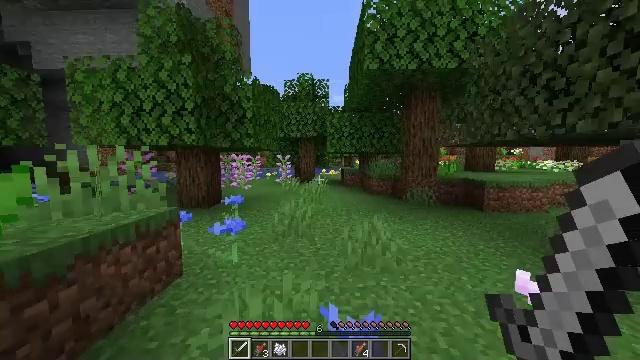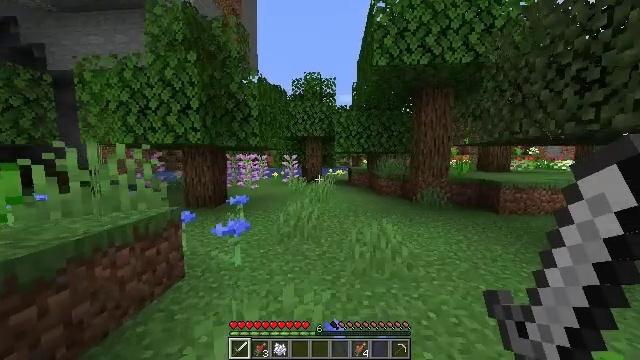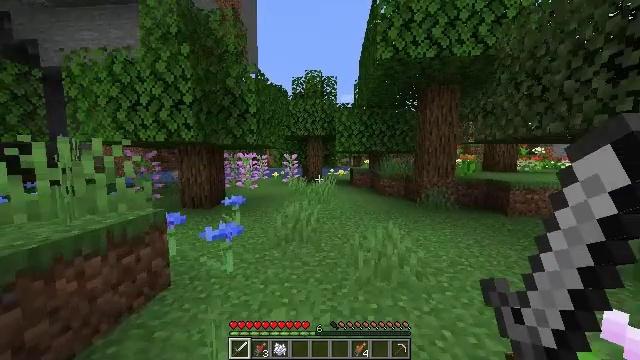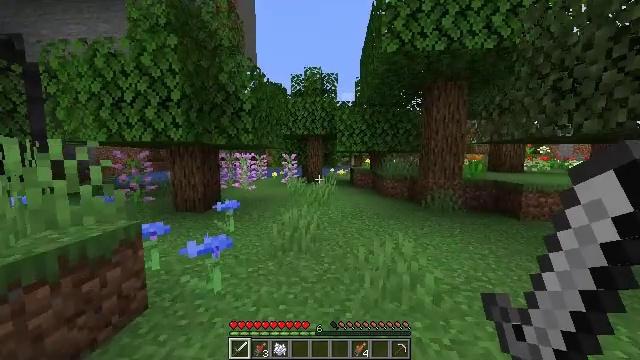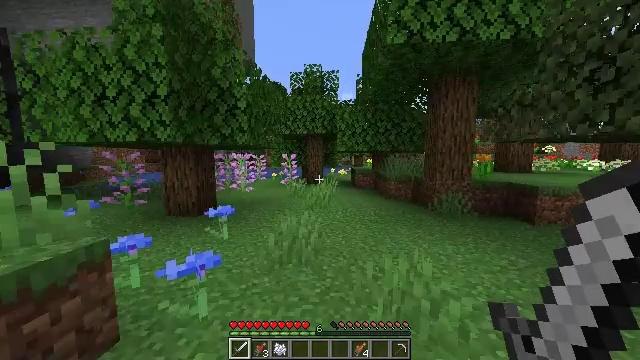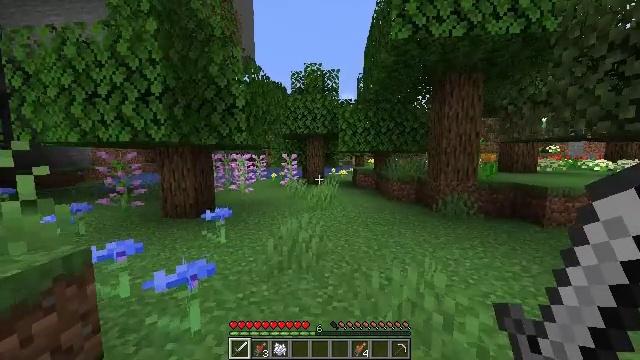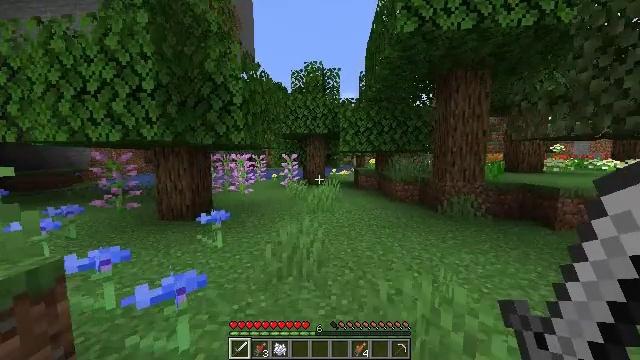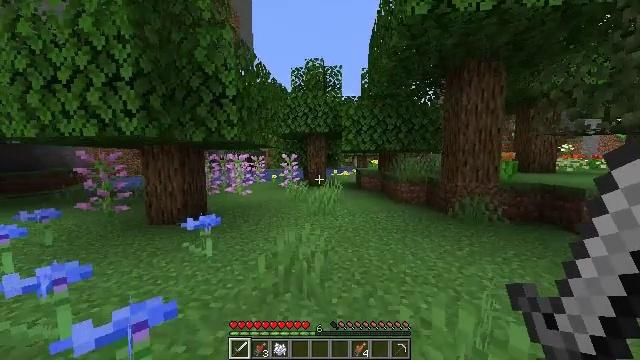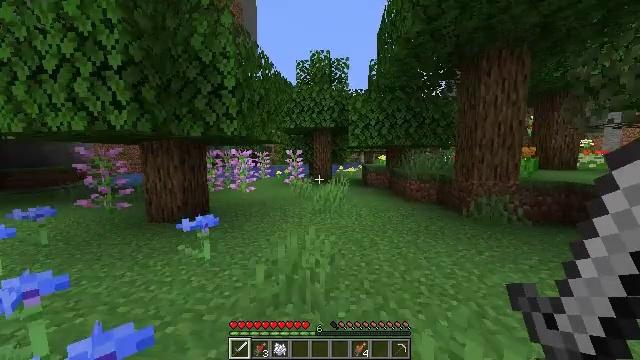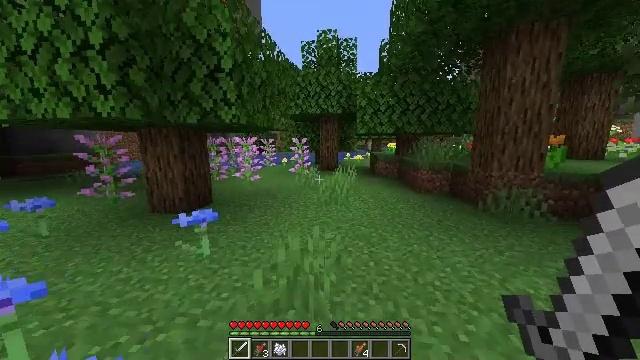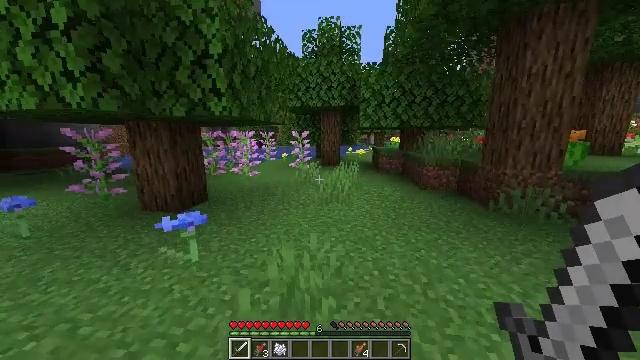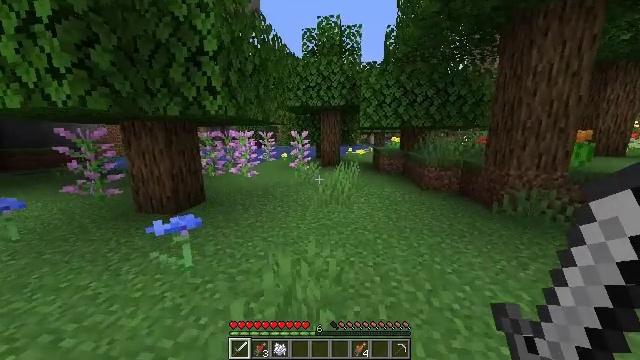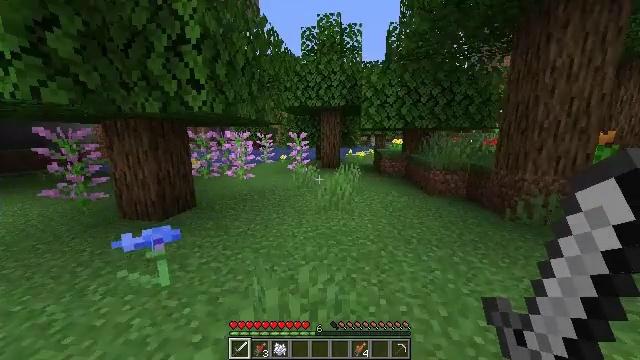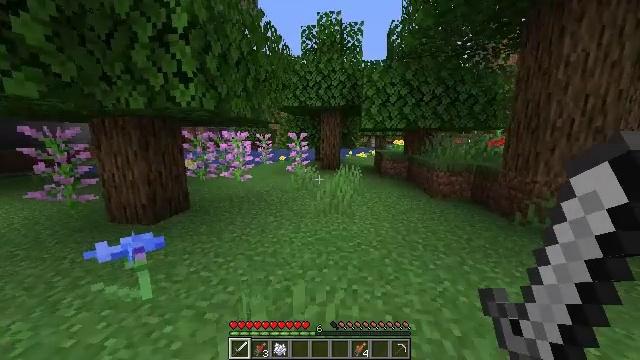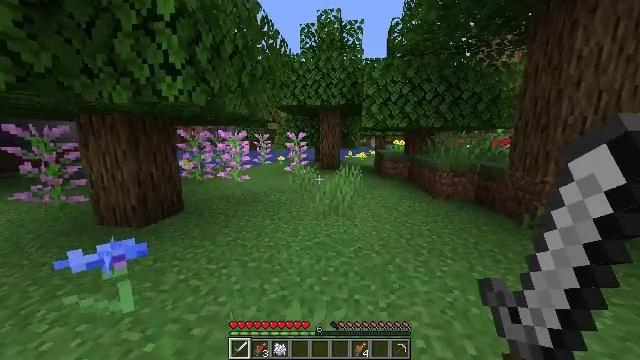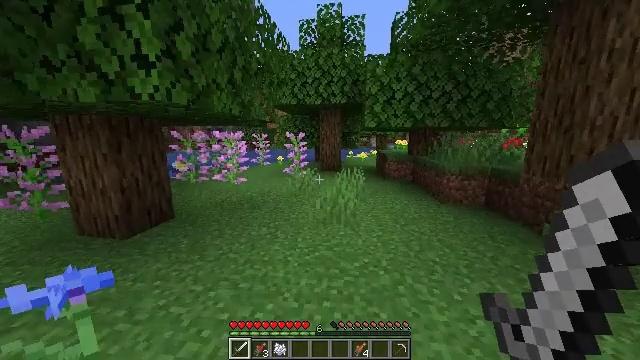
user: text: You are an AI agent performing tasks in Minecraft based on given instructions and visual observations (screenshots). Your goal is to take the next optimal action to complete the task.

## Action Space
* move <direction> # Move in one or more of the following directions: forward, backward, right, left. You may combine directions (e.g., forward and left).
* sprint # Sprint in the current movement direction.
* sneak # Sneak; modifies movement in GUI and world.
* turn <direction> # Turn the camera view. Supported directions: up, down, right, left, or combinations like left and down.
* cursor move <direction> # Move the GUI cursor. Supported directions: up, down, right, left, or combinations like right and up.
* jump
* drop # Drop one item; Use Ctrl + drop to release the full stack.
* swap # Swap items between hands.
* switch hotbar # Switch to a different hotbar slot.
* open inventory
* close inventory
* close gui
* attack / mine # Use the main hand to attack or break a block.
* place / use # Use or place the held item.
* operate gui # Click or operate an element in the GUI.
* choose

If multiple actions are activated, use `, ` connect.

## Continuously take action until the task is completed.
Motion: motion action
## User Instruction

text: Hunt a salmon.
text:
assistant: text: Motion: move forward, turn left
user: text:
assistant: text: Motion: move forward
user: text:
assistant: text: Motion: move forward
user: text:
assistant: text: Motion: move forward
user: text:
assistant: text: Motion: move forward
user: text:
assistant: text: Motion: move forward
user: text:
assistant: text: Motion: move forward
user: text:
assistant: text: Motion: move forward, turn left
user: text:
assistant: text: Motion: move forward, turn left and down
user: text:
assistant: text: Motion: move forward, turn down
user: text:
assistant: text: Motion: move forward
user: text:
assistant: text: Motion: move forward
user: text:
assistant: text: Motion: move forward
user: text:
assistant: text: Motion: move forward
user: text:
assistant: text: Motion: move forward
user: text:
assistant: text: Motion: move forward
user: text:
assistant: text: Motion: move forward
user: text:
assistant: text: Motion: move forward
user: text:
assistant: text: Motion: move forward
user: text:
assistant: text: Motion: move forward
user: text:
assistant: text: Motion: move forward
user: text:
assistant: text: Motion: move forward
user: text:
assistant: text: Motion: move forward
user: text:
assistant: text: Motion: move forward
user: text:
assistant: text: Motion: move forward
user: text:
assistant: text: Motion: move forward
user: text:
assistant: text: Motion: move forward
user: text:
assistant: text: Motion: move forward
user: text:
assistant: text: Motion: move forward
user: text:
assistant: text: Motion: move forward